You are looking at the unprocessed time series of a bearing vibration snapshot. Determine the bearing's health state. Answer with exactly one of: normal, inner_race, outer_race, ball.
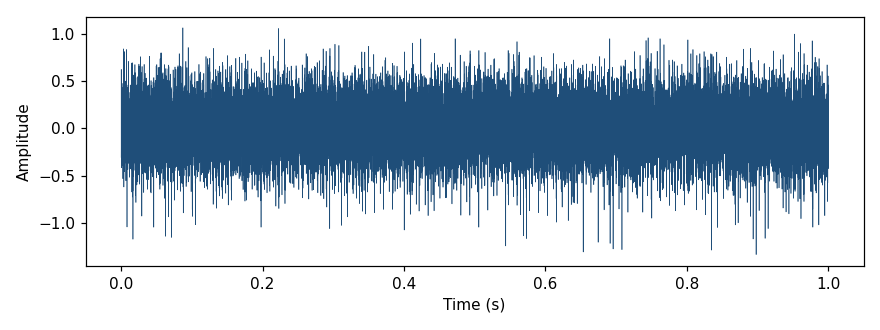
Answer: outer_race